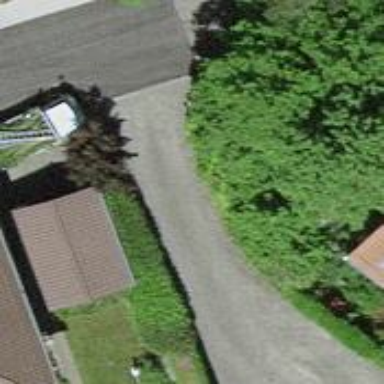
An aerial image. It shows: Driveway made of paving stones.